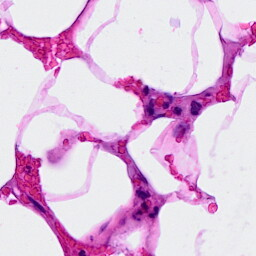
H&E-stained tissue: Breast